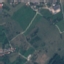
Label: Pasture